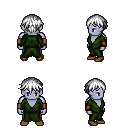
a pixel art fantasy rpg character, male body template, dark elf, purple skin, green robe, magenta pants, white short bangs hairstyle, leather bracers, brown shoes, four views (front, back, left, right), 2x2 character sprite sheet, small pixel art, hard edges, no anti-aliasing